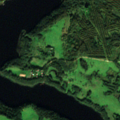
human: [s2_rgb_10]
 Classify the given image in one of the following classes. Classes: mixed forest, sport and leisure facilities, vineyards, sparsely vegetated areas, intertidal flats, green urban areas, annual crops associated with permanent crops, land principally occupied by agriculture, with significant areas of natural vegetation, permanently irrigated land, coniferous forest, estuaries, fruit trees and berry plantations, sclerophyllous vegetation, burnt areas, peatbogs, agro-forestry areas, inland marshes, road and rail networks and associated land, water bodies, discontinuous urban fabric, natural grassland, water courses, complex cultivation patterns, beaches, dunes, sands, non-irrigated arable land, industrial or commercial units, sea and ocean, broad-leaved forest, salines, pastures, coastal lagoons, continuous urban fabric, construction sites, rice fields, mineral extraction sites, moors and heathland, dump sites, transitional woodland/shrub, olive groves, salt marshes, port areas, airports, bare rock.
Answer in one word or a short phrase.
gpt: complex cultivation patterns, land principally occupied by agriculture, with significant areas of natural vegetation, mixed forest, transitional woodland/shrub, water bodies